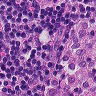
Metastatic tissue present: no